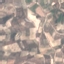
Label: PermanentCrop